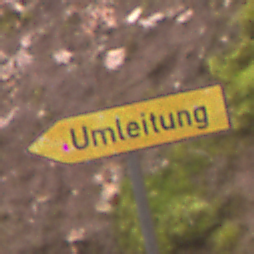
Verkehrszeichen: UmleitungswegweiserLinksweisend
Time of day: Midday
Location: Outdoor (Nature)
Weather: Overcast
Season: Autumn
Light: Natural